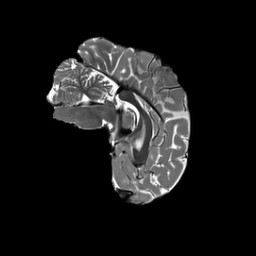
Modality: T2w
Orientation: sagittal
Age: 19
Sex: female
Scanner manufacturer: siemens
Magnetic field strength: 3 T
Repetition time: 3.2 s
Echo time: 0.566 s